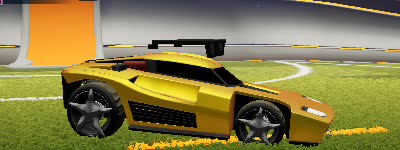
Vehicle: breakout